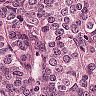
Metastatic tissue present: yes